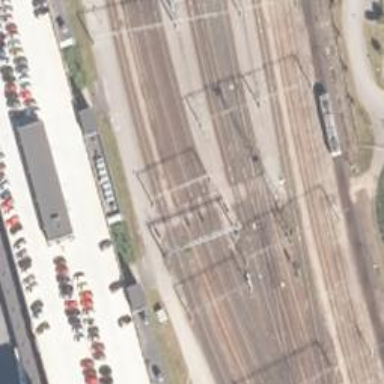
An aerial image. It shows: Level crossing along the railway.